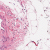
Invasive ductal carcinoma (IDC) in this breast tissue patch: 0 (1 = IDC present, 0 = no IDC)